What's the difference between 2 images?
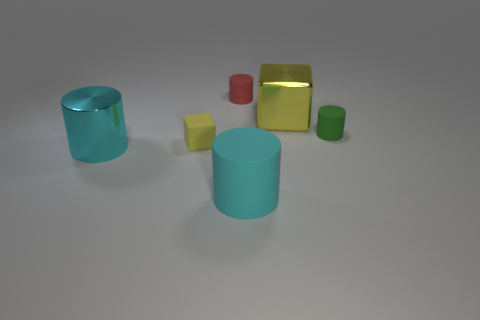
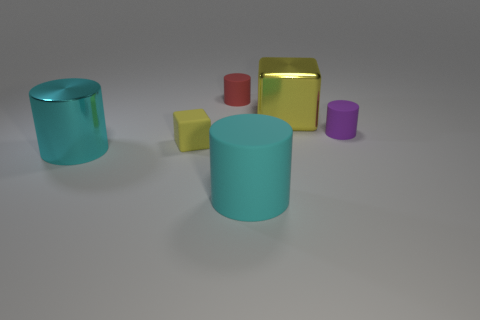
the green object changed to purple
the green thing became purple
the tiny green rubber cylinder in front of the tiny red cylinder changed to purple
the tiny green rubber cylinder to the right of the tiny red object became purple
the small green matte cylinder right of the yellow metal block changed to purple